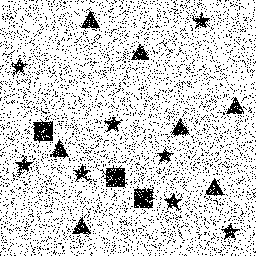
Squares: 3
Triangles: 7
Stars: 8
Total shapes: 18